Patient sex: F
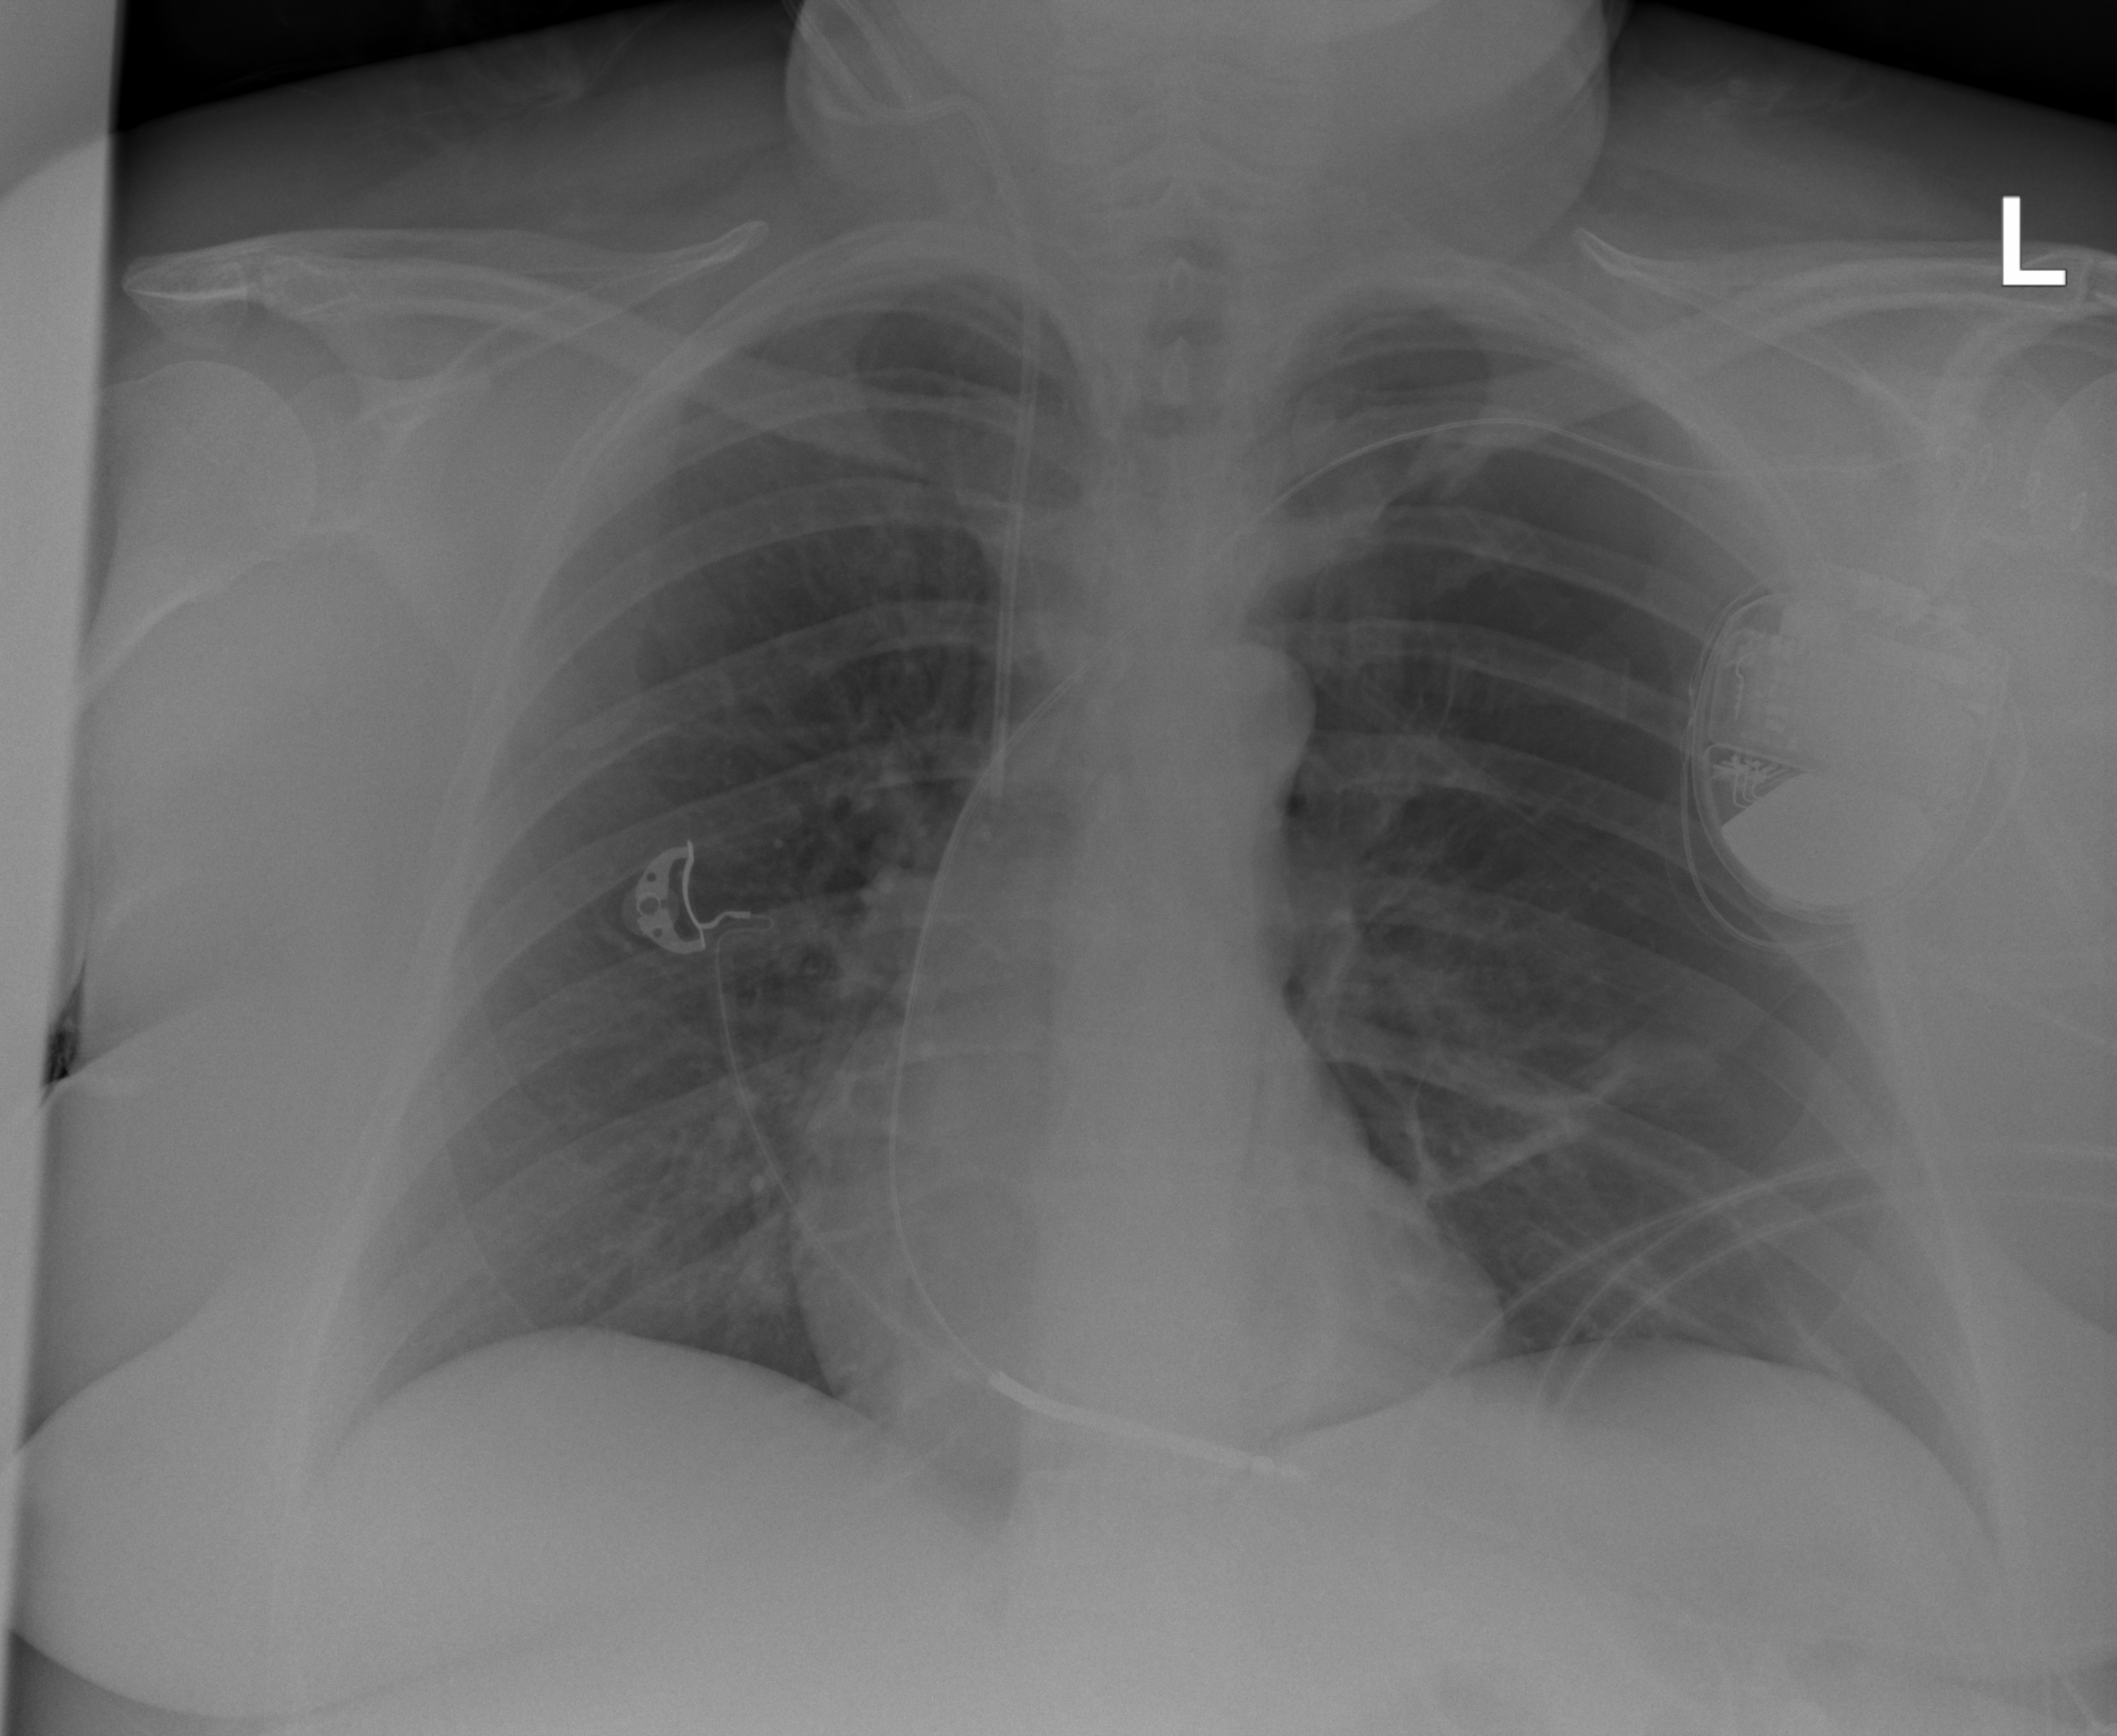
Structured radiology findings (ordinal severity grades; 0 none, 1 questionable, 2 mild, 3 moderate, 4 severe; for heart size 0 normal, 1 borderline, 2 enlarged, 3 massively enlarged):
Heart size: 0
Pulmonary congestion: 0
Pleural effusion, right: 0
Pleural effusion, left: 0
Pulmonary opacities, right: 0
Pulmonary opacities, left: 0
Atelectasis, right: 0
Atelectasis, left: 2